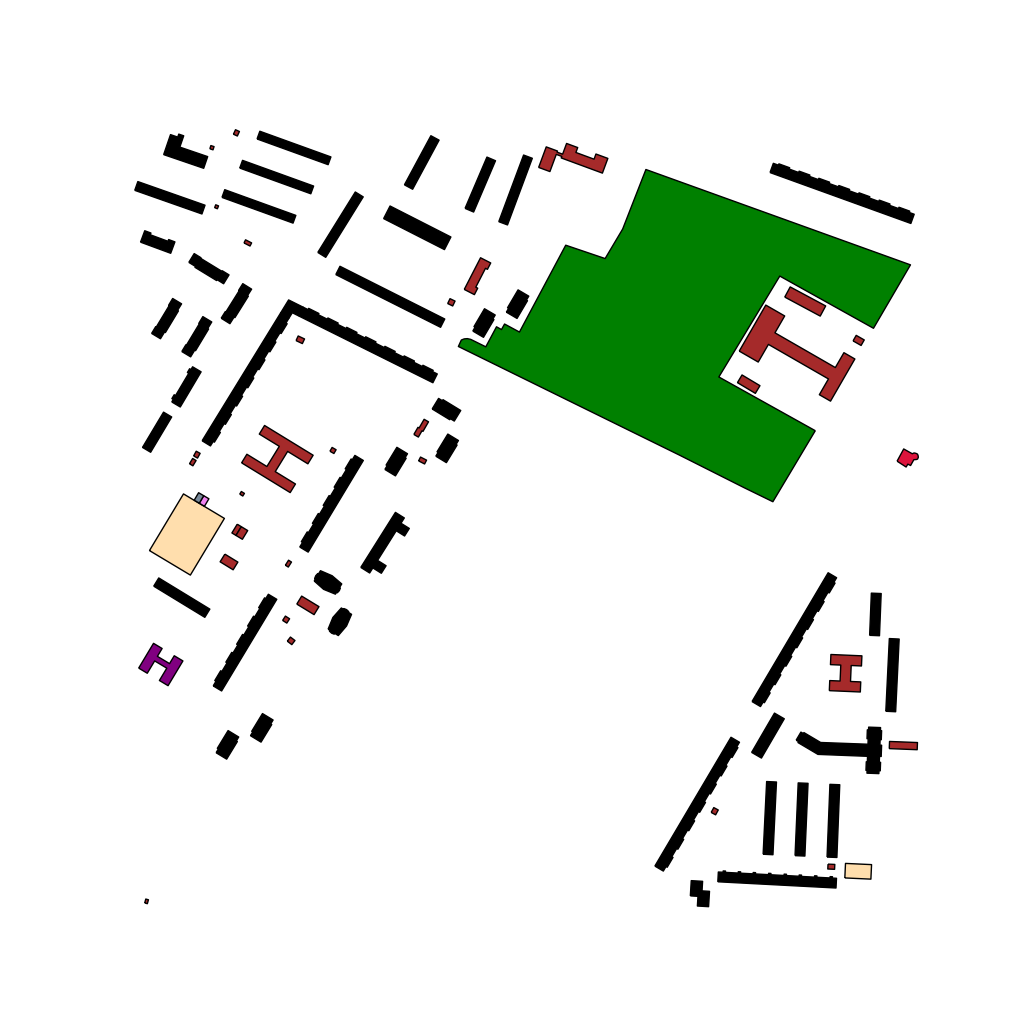
Tags: overhead vector_map, business, recreation, residential, modern, soviet, high_rise, individual_rise, low_rise, medium_rise, density_2, Building, Cafe, Church, Facility, Kinder, Park, Pharmacy, Supermkt, 1.0 km²